Field crop: maize
Growth stage: 2
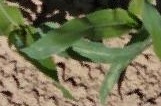
Species: maize